Question: I was using an example I found online and editing it to see different options that GD::Graph module gives. This is the code I am currently using.
'''
#!/usr/local/bin/perl -w
# Change above line to point to your perl binary
use CGI ':standard';
use GD::Graph::bars;
use strict;
# Both the arrays should same number of entries.
my @data = (["Jan", "Feb", "Mar", "Apr", "May", "Jun", "Jul", "Aug",
"Sep", "Oct", "Nov", "Dec"],
[23, 5, 2, 20, 11, 33, 7, 31, 77, 18, 65, 52]);
my $mygraph = GD::Graph::bars->new(1000, 1000);
$mygraph->set(
x_label => 'Month',
y_label => 'Number of Hits',
title => 'Number of Hits in Each Month in 2002',
bgclr => 'black',
) or warn $mygraph->error;
my $myimage = $mygraph->plot(\@data) or die $mygraph->error;
print "Content-type: image/png
";
#print $myimage->png;
open IMG, '>file.png';
print IMG $myimage->png;
close IMG;
'''
As can be seen, I am trying to set the background colour to black but whatever I set, the background stays the same.
What is with the generic background and what am I doing wrong. Please advice. Thanks
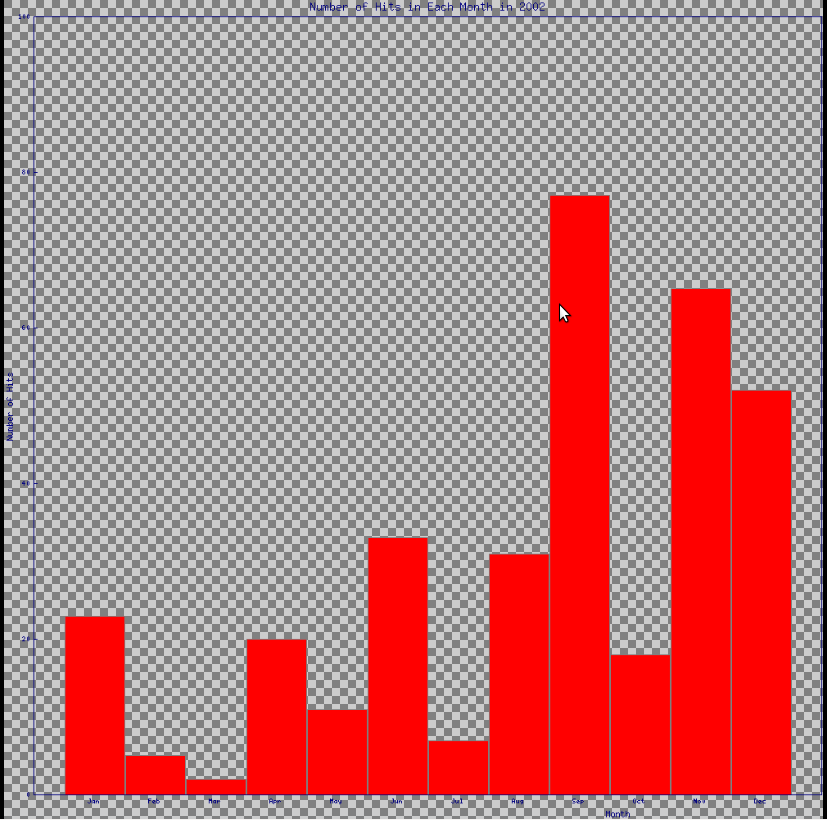
Answer: I had to set 'transparent => 0' explicitly to get this to work. You'd think 'bgclr' would override that.
This doesn't feel right as an answer, as it's more of a workaround than anything you did wrong.
For this fix with some code cleanup:
'''
#!/usr/bin/env perl
use strict;
use warnings;
use autodie;
use CGI ':standard';
use GD::Graph::bars;
# Both the arrays should same number of entries.
my @data = (
[qw( Jan Feb Mar Apr May Jun Jul Aug Sep Oct Nov Dec )],
[qw( 23 5 2 20 11 33 7 31 77 18 65 52 )],
);
my $mygraph = GD::Graph::bars->new( 1000, 1000 );
$mygraph->set(
x_label => 'Month',
y_label => 'Number of Hits',
title => 'Number of Hits in Each Month in 2002',
bgclr => 'black',
transparent => 0,
) or warn $mygraph->error;
my $myimage = $mygraph->plot( \@data ) or die $mygraph->error;
print "Content-type: image/png
";
print $myimage->png;
__END__
open my $fh, '>', 'file.png';
print $fh $myimage->png;
close $fh;
'''